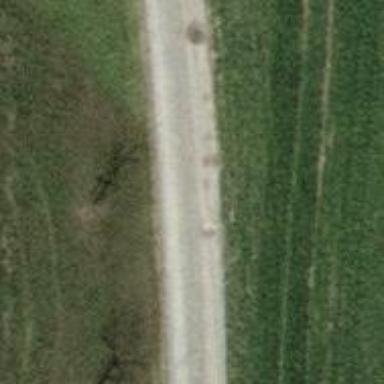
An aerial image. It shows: Unpaved track with grade 3 surface.